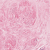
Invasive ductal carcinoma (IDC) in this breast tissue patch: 0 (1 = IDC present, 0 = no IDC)